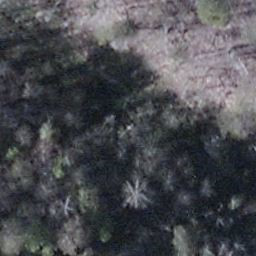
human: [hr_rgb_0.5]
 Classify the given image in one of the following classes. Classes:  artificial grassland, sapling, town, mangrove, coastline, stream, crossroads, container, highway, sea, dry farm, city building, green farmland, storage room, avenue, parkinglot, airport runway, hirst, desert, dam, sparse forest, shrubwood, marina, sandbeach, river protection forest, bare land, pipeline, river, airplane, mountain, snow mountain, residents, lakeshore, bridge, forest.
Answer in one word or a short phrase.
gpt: shrubwood